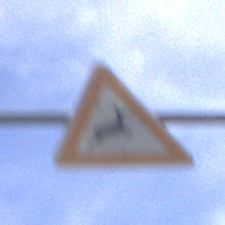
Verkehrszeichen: WildwechselLinks
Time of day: MorningAfternoon
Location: Outdoor (Urban)
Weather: PartlyCloudy
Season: NotSpecified
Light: Natural